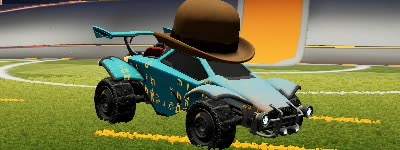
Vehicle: octane